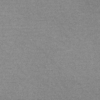
Label: dusty